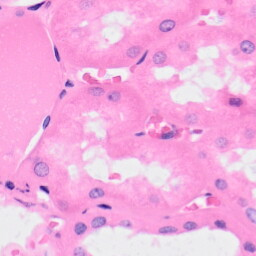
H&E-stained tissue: Kidney